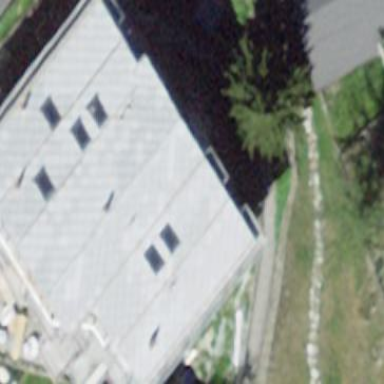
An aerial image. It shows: Hotel building.